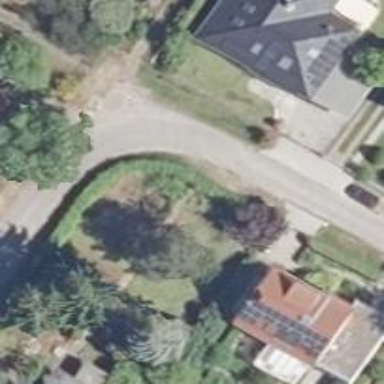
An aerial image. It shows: Smoothly paved residential road.